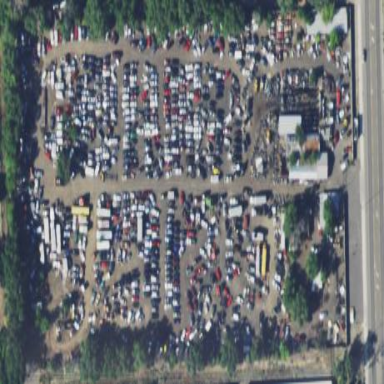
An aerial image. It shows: Scrap yard situated in industrial area.